Question: I've noticed a strange bug when using jqGrid with inline editing in chrome. As rows are selected, the vertical padding grows by a pixel or two each time. I'm not sure what's causing this, but I've managed to condense it down to a simplified example:
<URL>
: simpler version without jqGrid: <URL>
If you click back and forth between the two rows, you can make each row's height grow indefinitely. Chrome's inspector shows the extra space as padding, but the size doesn't match the metrics inspector value.
I can reproduce this reliably on the latest version of Chrome (26.0.1410.64 m) for both Windows and Mac, but not on any version of Firefox, IE 9 or 10, or Safari.
Does this look like a bug in one of the libraries I'm using? in Chrome?

HTML:
'''
<table id="grid"></table>
'''
CSS:
'''
td { vertical-align: baseline; }
'''
JavaScript:
'''
var lastSelected;
$("#grid").jqGrid({
datatype: "local",
data: [{ id: 1, name: "Alice" }, { id: 2, name: "Bob" }],
colModel: [
{
name: 'id'
},
{
name: 'name',
editable: true
}
],
onSelectRow: function(id) {
if (id && id !== lastSelected) {
$("#grid").jqGrid('restoreRow', lastSelected);
$("#grid").jqGrid('editRow', id, true);
lastSelected = id;
}
},
});
'''
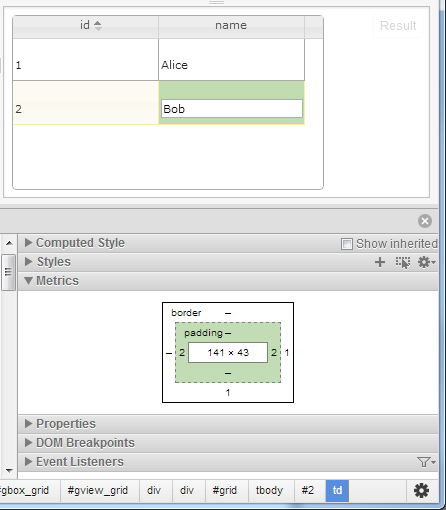
Answer: It turns out that this is a <URL> was:
'''
div.ui-jqgrid td {
vertical-align: middle;
}
'''
The earlier declaration of vertical-align I had was from a general CSS reset, so I overrode it where it was a problem.